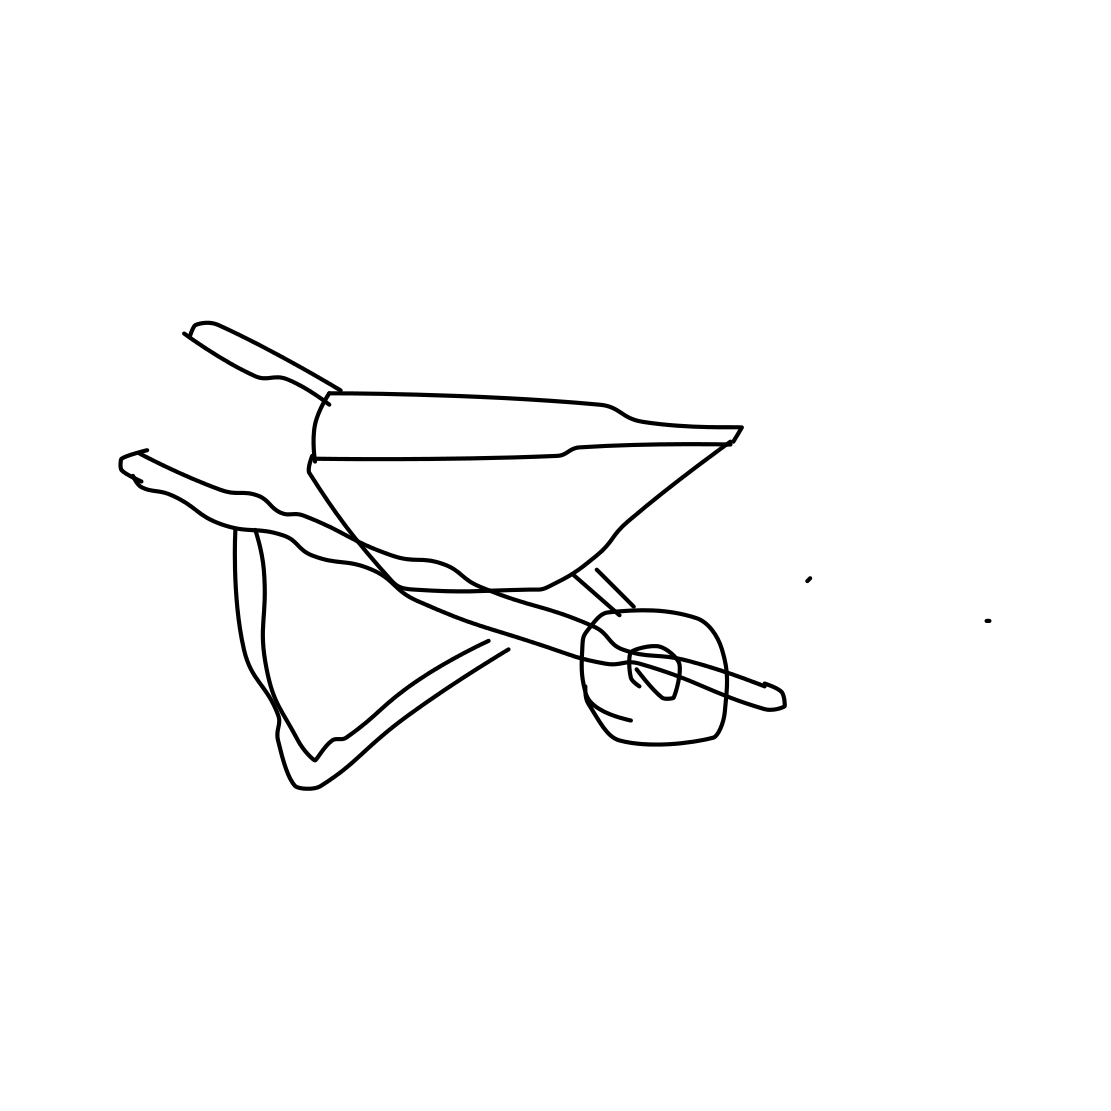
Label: wheelbarrow